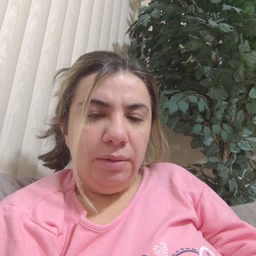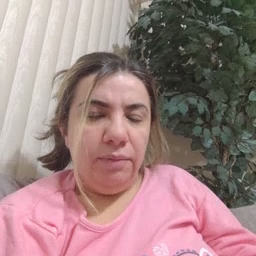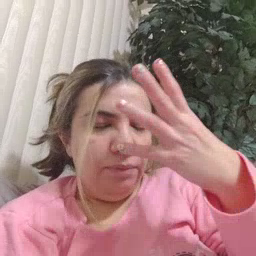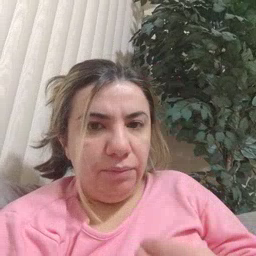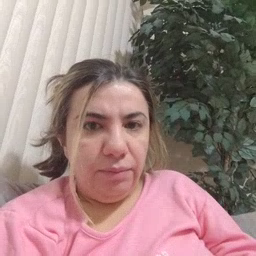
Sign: sleep